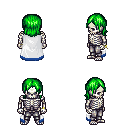
a pixel art fantasy rpg character, male body template, skeleton, white trimmed cape, metal pants, green long bangs hairstyle, bracelets, four views (front, back, left, right), 2x2 character sprite sheet, small pixel art, hard edges, no anti-aliasing